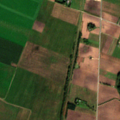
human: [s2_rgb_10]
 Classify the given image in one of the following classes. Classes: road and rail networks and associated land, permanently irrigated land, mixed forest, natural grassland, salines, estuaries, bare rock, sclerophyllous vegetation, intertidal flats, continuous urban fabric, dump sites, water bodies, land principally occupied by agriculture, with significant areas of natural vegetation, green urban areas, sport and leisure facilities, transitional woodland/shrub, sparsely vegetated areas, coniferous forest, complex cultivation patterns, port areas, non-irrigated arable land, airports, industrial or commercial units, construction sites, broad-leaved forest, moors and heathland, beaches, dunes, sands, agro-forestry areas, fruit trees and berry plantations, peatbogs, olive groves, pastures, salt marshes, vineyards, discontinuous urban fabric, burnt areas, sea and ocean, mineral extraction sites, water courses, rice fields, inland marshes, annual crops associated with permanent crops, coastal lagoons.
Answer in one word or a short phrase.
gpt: non-irrigated arable land, complex cultivation patterns